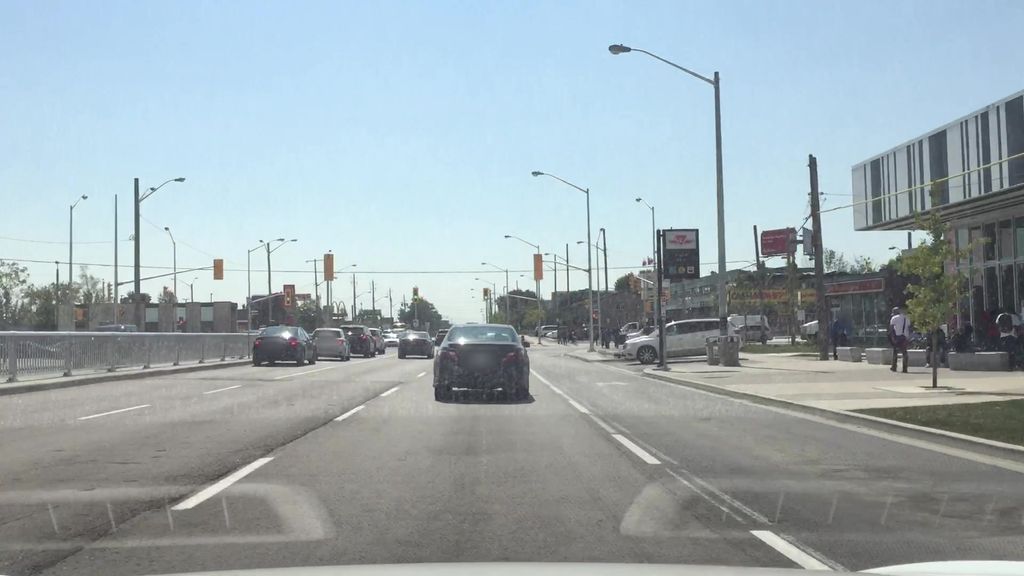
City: toronto